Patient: sex M, age 58
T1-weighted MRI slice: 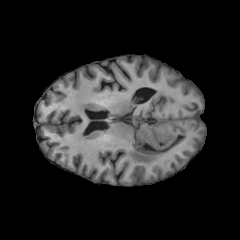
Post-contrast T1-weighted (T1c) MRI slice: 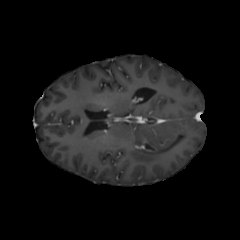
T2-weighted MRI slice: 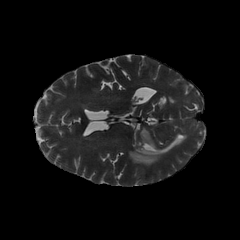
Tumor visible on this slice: yes
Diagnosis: Glioblastoma, IDH-wildtype
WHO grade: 4